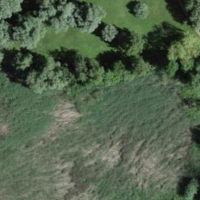
EUNIS habitat code: 21
Species observed at this site:
Rubus ulmifolius
Salix alba